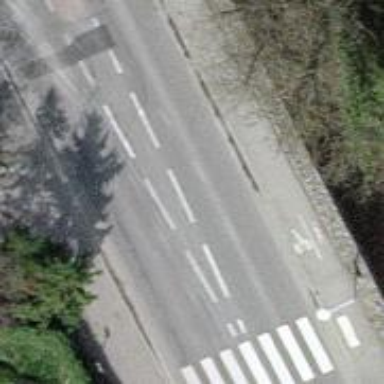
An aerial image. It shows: Primary highway with asphalt surface. It has sidewalks on both sides and separated cycle tracks on both sides.